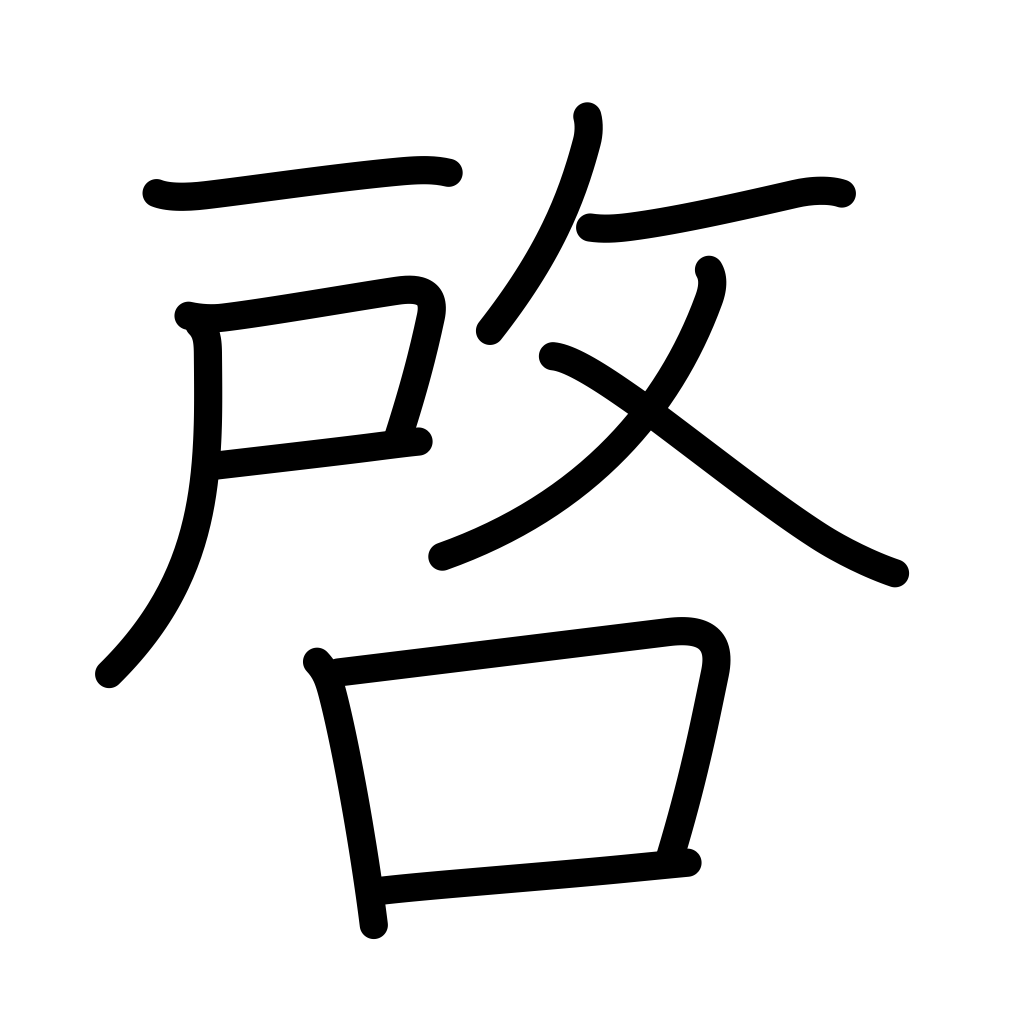
Meaning: disclose, open, say